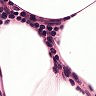
Metastatic tissue present: no